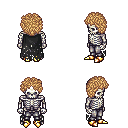
a pixel art fantasy rpg character, male body template, skeleton, black tattered cape, metal pants, light blonde curly afro hairstyle, gold boots, four views (front, back, left, right), 2x2 character sprite sheet, small pixel art, hard edges, no anti-aliasing